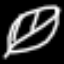
Label: leaf